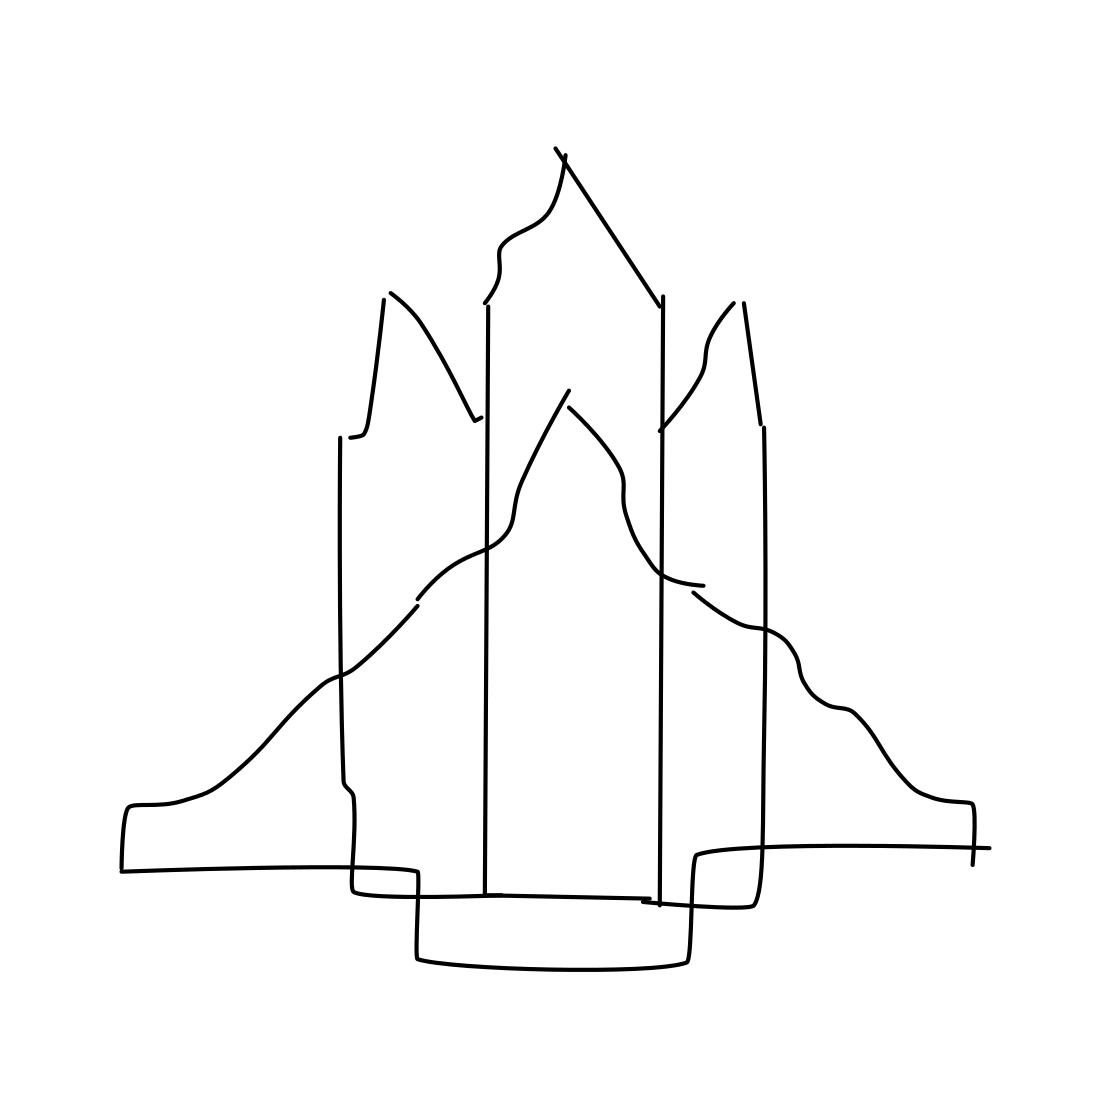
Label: space shuttle